Question: I used the monotouch.dialog to develop one PrivateMsg talk screen. But when I reload the cell , the cell flicker, how to avoid it ?
add new pm msg accross 2 step: 1. append a element cell: State.Insert(msg is sending)=> 2. reload the element cell status: State.Updated(msg send sucessced)
Pls find the attachment:screen recording file and the source code:

'''
void HandleOnPMChanged(object sender, PMChangedEventArgs e)
{
if (e.PMSID != this.mPMSession.PMSID)
return;
this.BeginInvokeOnMainThread(() =>
{
if (e. State == State.Insert) //step1
{
element = this.GetNewPMElement(itemData);
pmSection.Add(element);
this.ScrollToBottomRow();
} else if (e.State == State.Update && e.PM != null) //step2
{
var element = FindElement(e.PM.Guid.GetHashCode());
if (element != null)
{
var indexPaths = new NSIndexPath [] { element.IndexPath };
this.TableView.ReloadRows(indexPaths, UITableViewRowAnimation.None); //this line will flicker
//remark: this.ScrollToBottomRow();
}
}
else if (e. State == State.Insert)
{
element = this.GetNewPMElement(itemData);
pmSection.Add(element);
this.ScrollToBottomRow(); //step1
}
});
}
public void ScrollToBottomRow()
{
try
{
if (pmSection.Count < 1)
return;
NSIndexPath ndxPath = pmSection[pmSection.Count - 1].IndexPath;
if (ndxPath != null)
this.TableView.ScrollToRow(ndxPath, UITableViewScrollPosition.Bottom, false); //Bottom, false);
}
catch (Exception ex)
{
Util.ReportMsg("PMDVC ScrollToBottomRow Exception:", ex.Message);
}
}
'''
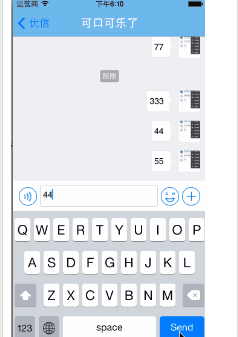
Answer: issue has been fixed.
EstimatedHeight return bigger than actual value.